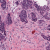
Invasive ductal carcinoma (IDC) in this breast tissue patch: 1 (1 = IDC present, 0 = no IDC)